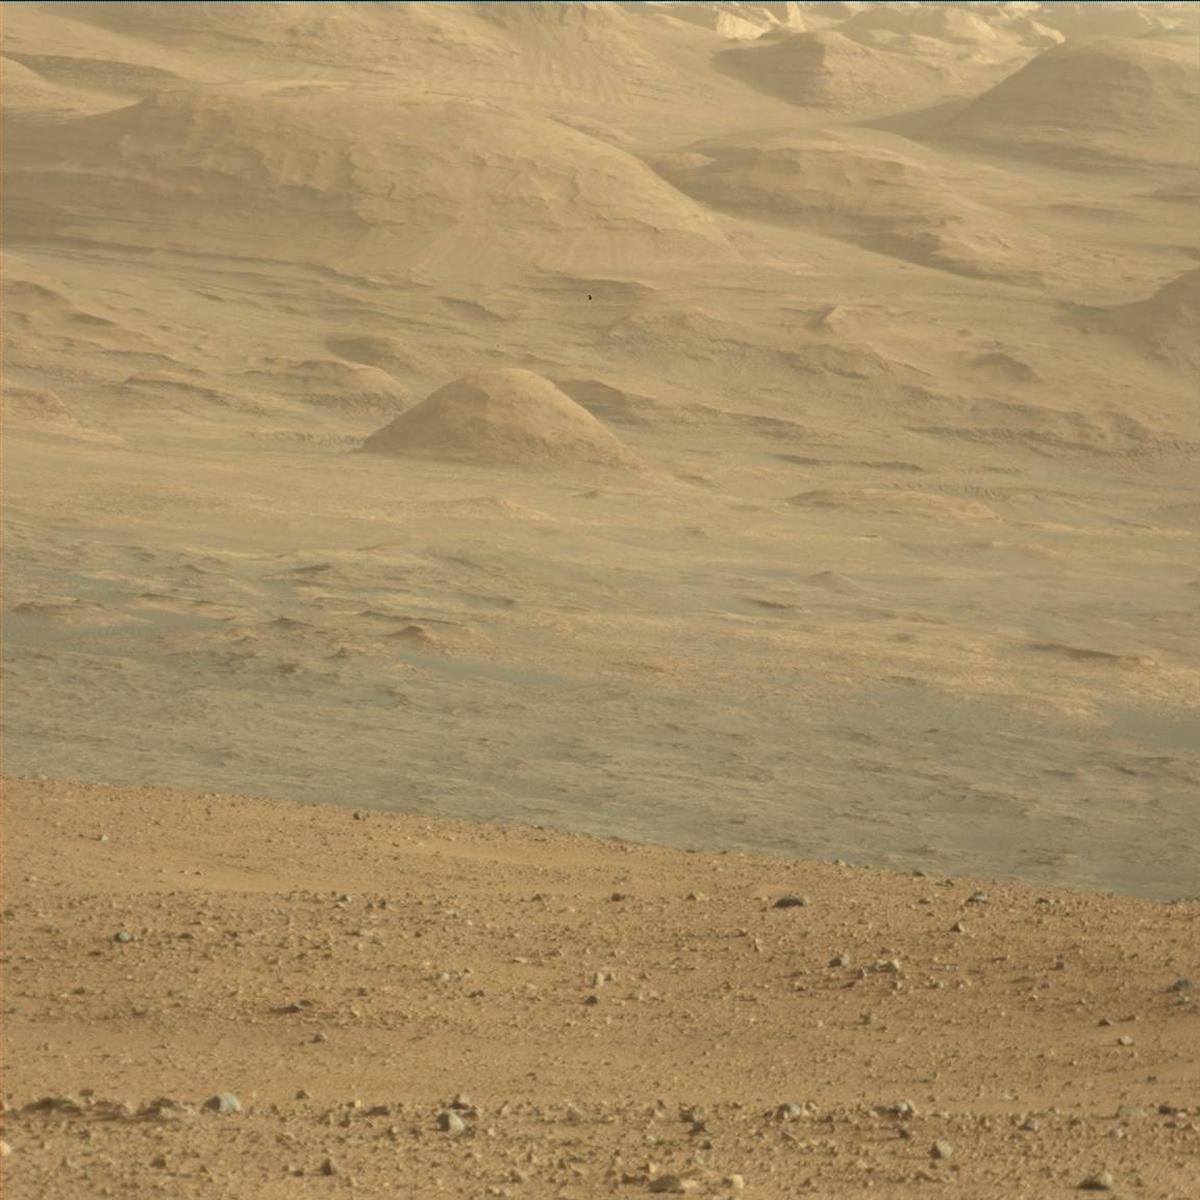
Terrain classes present: Bedrock, Ridge, Rock, Sand / Soil